Question: I want to create a simple program in C that will display a menu, and the user must choose from the choices by choosing a char. This is the code I tried:
'''
#include <stdio.h>
void menu();
int main(int argc, char **argv)
{
menu();
return 0;
}
void menu(){
char choix;
printf("(C)reer un fichier
");
printf("(L)ire un fichier
");
printf("(E)crire sur un fichier
");
printf("(S)upprimer un fichier
");
do{
choix = tolower(getchar());
printf(choix);
}while((choix != 'c') || (choix != 'l') || (choix != 'e') || (choix != 's'));
printf("end");
}
'''
but when I run my application, I get this message in console:
'''
./geany_run_script.sh: line 5: 6582 Segmentation fault (core dumped) "./main"
'''
And this is a screenshot :

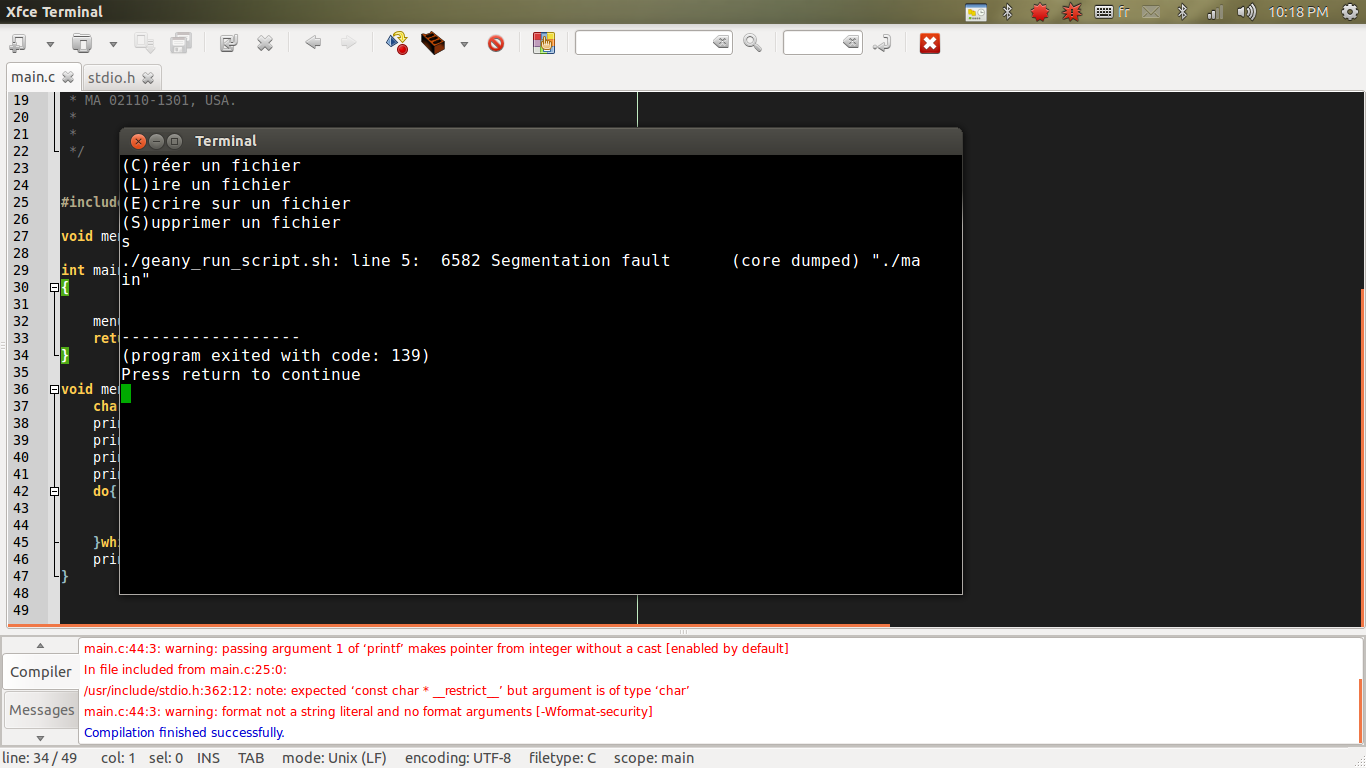
Answer: ## The segmentation fault
<URL>'s argument needs to be a string, but you're passing it a 'char' in
'''
printf(choix);
'''
It's treating that character as a pointer, but it's not going to be a valid pointer, and it's pointing somewhere very low in memory that you should not be trying to access. Instead, you should either pass 'printf' a string with a format directive that expects a char, such as in
'''
printf("%c", choix);
'''
or you could use a function like <URL> and do
'''
putchar(choix);
'''
## Looping condition problems
However, once you get that worked out, you'll have some problems ending your loop. You end when
'''
(choix != 'c') || (choix != 'l') || (choix != 'e') || (choix != 's')
'''
but character is the same as at least one of 'c', 'l', 'e', or 's'. That is, suppose the user types 'x'. Then the first part '(choix != 'c')' will be true and you'll quit. The same thing would happen if the user had typed 'e', which is supposed to be one of your options. If you're trying to loop until the user puts in one of the designated characters, you need to loop while
'''
(choix != 'c') && (choix != 'l') && (choix != 'e') || (choix != 's')
'''
That is, you continue looping as long as it's not 'c', it's not 'l'_, it's not 'e', it's not 's'. You could also phrase this as "loop while it's not ( equal to 'c' or 'equal to'l' or ...)", in which case you could loop while
'''
!( choix == 'c' || choix == 'l' || choix == 'e' || choix == 's' )
'''
This mistake actually appears somewhat frequently on Stack Overflow, but it's rather hard to search for. Here's an answered question in Ruby that addresses this issue:
- <URL>